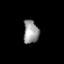
Tissue: prostate
Cell type: Epithelial cells
Senescence score: 0.3097
Nuclear area (px): 346
Mean DAPI intensity: 153.751